Question: I've saved numbers of models in .h5 format. I want to compare their characteristics such as weight.
I don't have any Idea how I can appropriately compare them specially in the form of tables and figures.
Thanks in advance.

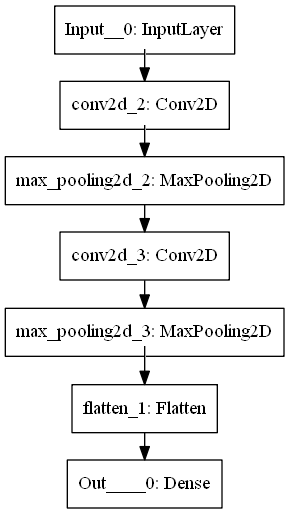
Answer: Weight-introspection is a fairly advanced endeavor, and requires model-specific treatment. Visualizing weights is a largely technical challenge, but what you do with that information's a different matter - I'll address largely the former, but touch upon the latter.
: I also recommend <URL> for weights, gradients, and activations visualization.
---
: one approach is as follows:
1. Retrieve weights of layer of interest. Ex: model.layers[1].get_weights()
2. Understand weight roles and dimensionality. Ex: LSTMs have three sets of weights: kernel, recurrent, and bias, each serving a different purpose. Within each weight matrix are gate weights - Input, Cell, Forget, Output. For Conv layers, the distinction's between filters (dim0), kernels, and strides.
3. Organize weight matrices for visualization in a meaningful manner per (2). Ex: for Conv, unlike for LSTM, feature-specific treatment isn't really necessary, and we can simply flatten kernel weights and bias weights and visualize them in a histogram
4. Select visualization method: histogram, heatmap, scatterplot, etc - for flattened data, a histogram is the best bet
---
: a few approaches are:
- - -
---
: there isn't a way for simply looking at two weights from separate models side-by-side and deciding "this is the better one"; analyze each model separately, for example as above, then decide which one's ups outweigh downs.
The ultimate tiebreaker, however, will be - and it's also the more practical one. It goes as:
1. Train model for several hyperparameter configurations
2. Select one with best validation performance
3. Fine-tune that model (e.g. via further hyperparameter configs)
Weight visualization should be mainly kept as a debugging or logging tool - as, put simply, even with our best current understanding of neural networks one cannot tell how well the model will generalize just by looking at the weights.
---
: also visualize layer - see <URL> and sample output at bottom.
---
:
'''
from tensorflow.keras.layers import Input, Conv2D, Dense, Flatten
from tensorflow.keras.models import Model
ipt = Input(shape=(16, 16, 16))
x = Conv2D(12, 8, 1)(ipt)
x = Flatten()(x)
out = Dense(16)(x)
model = Model(ipt, out)
model.compile('adam', 'mse')
X = np.random.randn(10, 16, 16, 16) # toy data
Y = np.random.randn(10, 16) # toy labels
for _ in range(10):
model.train_on_batch(X, Y)
def get_weights_print_stats(layer):
W = layer.get_weights()
print(len(W))
for w in W:
print(w.shape)
return W
def hist_weights(weights, bins=500):
for weight in weights:
plt.hist(np.ndarray.flatten(weight), bins=bins)
W = get_weights_print_stats(model.layers[1])
# 2
# (8, 8, 16, 12)
# (12,)
hist_weights(W)
'''
---
<URL>
---
: (<URL>